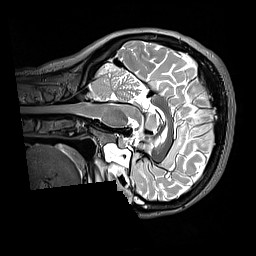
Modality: T2w
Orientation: sagittal
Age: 31
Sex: female
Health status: healthy
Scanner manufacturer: siemens
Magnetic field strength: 3 T
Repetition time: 3.2 s
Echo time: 0.568 s